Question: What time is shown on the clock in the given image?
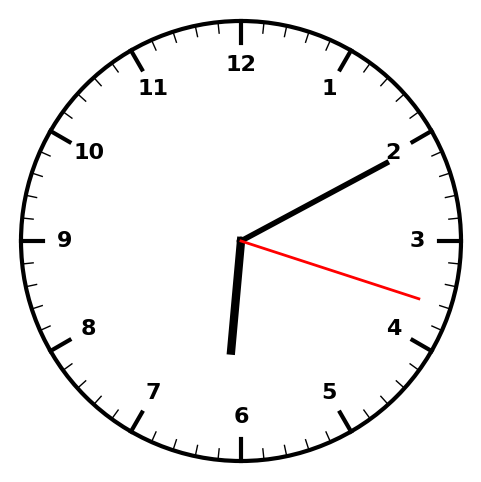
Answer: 06:10:18